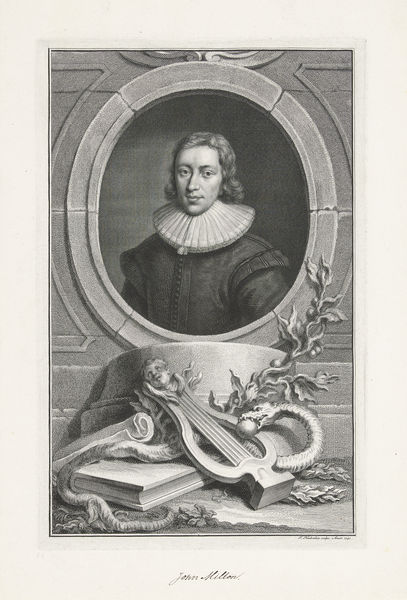
Titel: Portret van John Milton
Künstler: Jacob Houbraken
Standort: Amsterdam
Institution: Rijksmuseum
Schlagwörter: kragen, instrument, musik, pflanze, white, window, black, collar, face, gold, hair, lace, nose, portrait, table, wall, plant, buch, apple, harp, man, stone, head, young, eyes, male, noble, scroll, drawing, paper, frame, oval, chin, mouth, buttons, etching, illustration, sketch, books, photo, person, human, cheeks, laurel, leaves, music, okulus, english, book, long hair, dragon, rahme, forehead, round, border, papierblatt, vine, serpent, snake, poet, lute, ruffle, b&w, john, arts, eden, science, symbols, brows, lyre, epaulettes, renissance, nobel, musical instrument, roll, milton, john milton, musical instrumetn